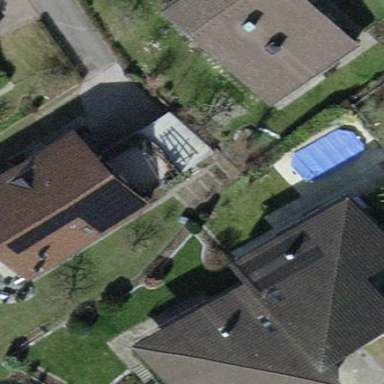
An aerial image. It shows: Semidetached house.